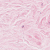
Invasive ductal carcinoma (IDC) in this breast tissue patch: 0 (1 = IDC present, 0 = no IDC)